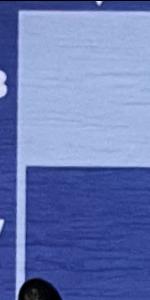
Label: Empty